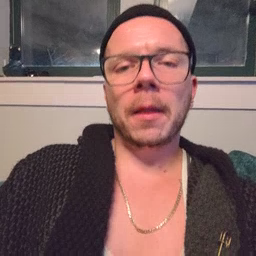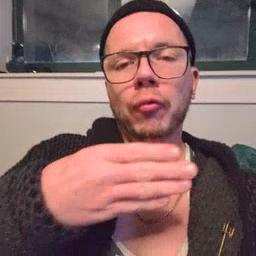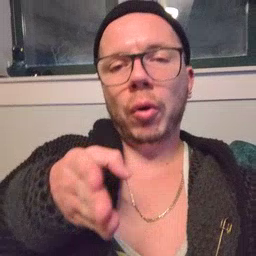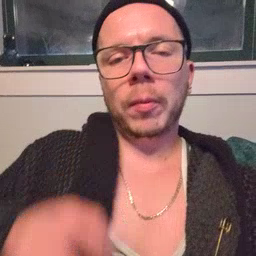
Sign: room